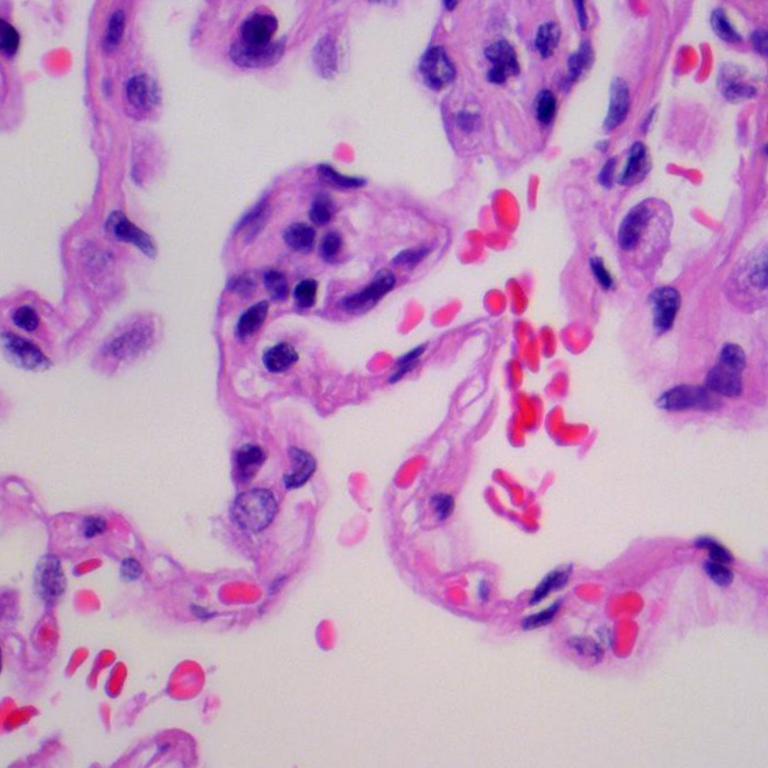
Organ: lung
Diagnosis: benign